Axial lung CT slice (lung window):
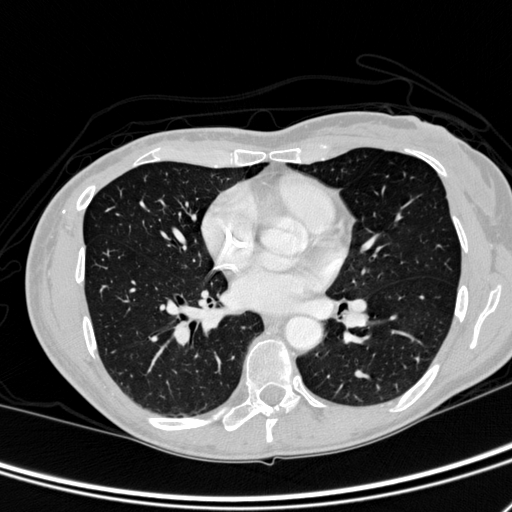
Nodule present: no